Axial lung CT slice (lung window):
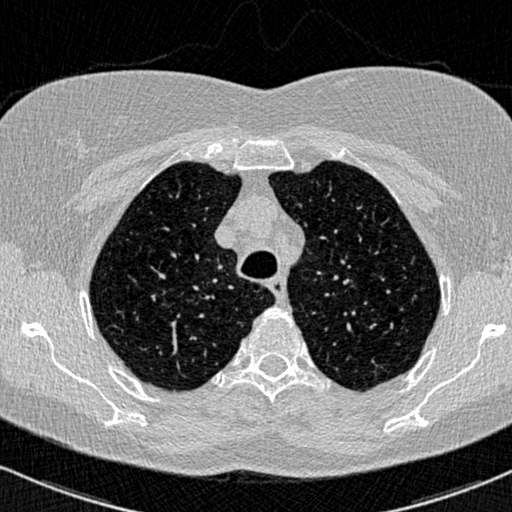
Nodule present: no